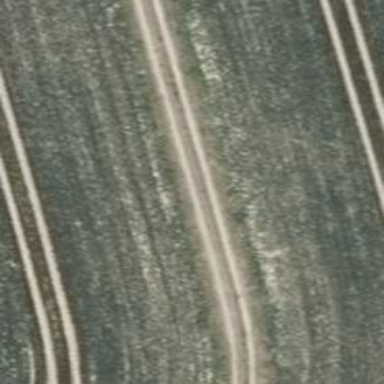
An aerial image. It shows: Agricultural vehicle track with grade 3 surface.